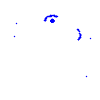
Particle: kaon